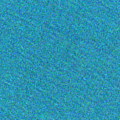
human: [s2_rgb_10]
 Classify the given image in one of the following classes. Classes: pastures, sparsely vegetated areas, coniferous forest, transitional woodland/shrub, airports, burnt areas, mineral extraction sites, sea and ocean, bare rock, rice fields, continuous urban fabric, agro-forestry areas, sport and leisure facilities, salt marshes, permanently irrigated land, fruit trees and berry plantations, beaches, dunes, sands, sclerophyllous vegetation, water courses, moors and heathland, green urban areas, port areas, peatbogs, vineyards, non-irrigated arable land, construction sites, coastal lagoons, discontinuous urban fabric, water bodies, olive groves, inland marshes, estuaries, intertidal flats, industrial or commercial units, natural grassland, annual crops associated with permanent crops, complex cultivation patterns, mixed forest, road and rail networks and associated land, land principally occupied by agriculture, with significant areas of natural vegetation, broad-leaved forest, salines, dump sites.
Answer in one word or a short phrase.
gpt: sea and ocean